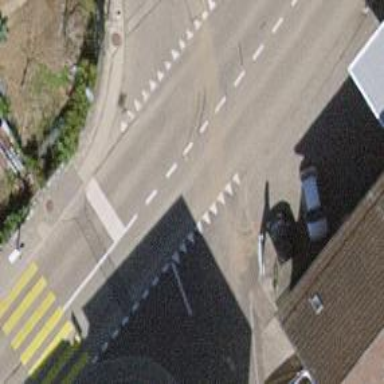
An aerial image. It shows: Road with traffic signals.